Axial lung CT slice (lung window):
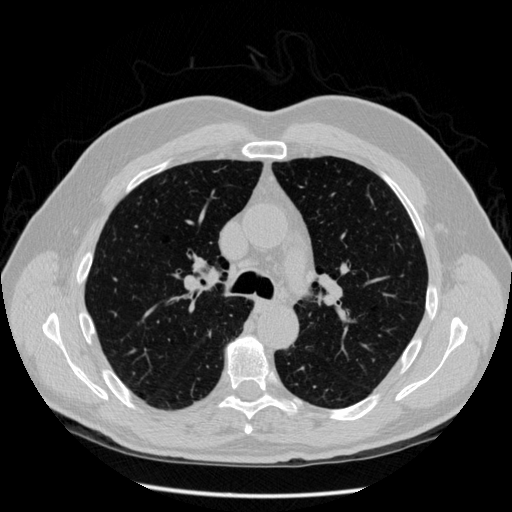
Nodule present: no